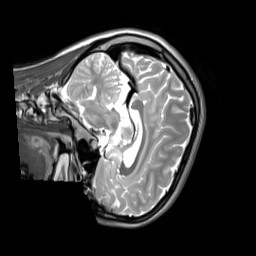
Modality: T2w
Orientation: sagittal
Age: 19
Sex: female
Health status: ill
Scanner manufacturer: siemens
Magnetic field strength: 3 T
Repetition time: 2.8 s
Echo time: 0.326 s